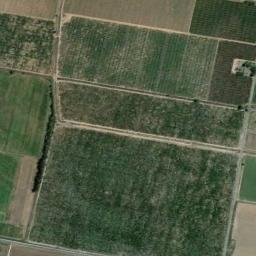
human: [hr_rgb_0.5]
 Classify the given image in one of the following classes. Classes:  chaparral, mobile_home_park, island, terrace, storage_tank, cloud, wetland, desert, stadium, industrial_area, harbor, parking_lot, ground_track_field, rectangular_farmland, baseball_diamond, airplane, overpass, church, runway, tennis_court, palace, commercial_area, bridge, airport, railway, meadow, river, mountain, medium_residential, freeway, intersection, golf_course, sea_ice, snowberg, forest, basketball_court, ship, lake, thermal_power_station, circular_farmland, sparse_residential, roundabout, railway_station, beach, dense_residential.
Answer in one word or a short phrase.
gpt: rectangular_farmland